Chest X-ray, PA view. Patient: 45 years old, sex M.
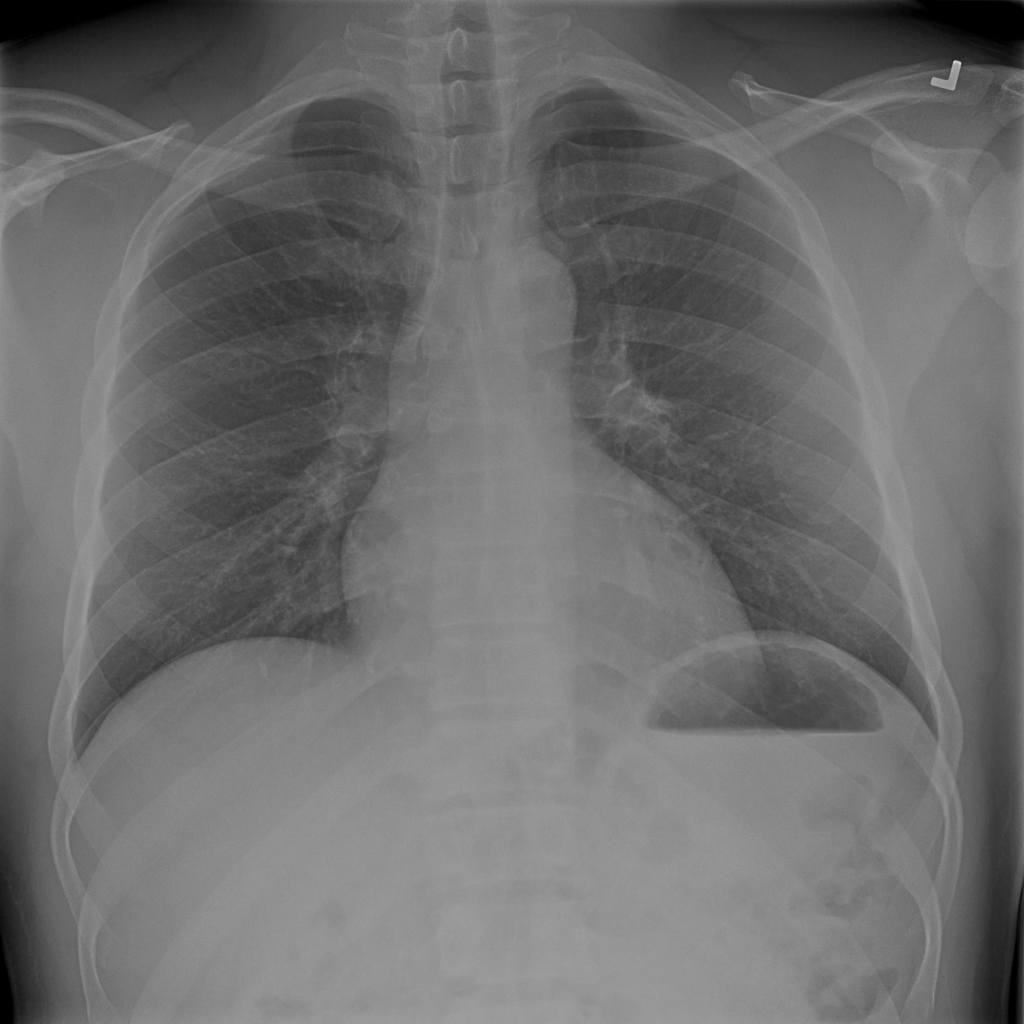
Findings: No Finding